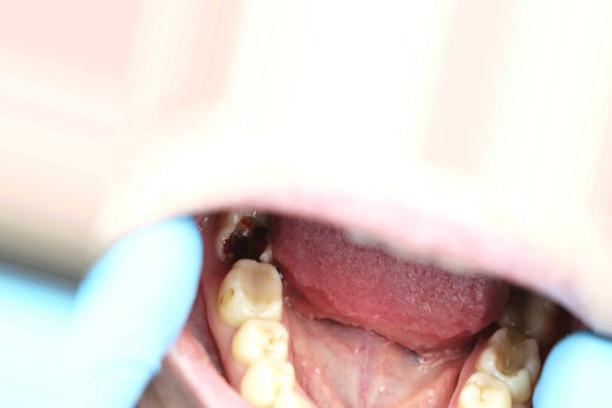
Condition: Caries